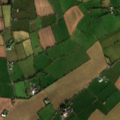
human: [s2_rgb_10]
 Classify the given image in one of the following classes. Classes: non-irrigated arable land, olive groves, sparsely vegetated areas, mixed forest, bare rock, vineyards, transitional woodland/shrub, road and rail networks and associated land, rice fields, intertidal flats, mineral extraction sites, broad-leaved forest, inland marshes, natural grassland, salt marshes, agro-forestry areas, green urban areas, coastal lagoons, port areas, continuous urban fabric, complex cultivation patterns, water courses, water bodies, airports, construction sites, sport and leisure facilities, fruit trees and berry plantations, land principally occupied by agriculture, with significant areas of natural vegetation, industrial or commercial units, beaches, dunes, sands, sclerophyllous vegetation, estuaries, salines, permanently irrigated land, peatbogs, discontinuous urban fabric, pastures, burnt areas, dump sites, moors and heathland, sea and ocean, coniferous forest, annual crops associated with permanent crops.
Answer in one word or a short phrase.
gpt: non-irrigated arable land, pastures